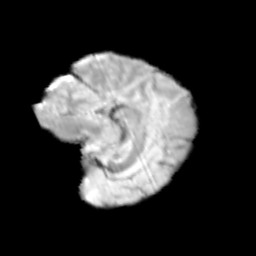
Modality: T2w
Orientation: sagittal
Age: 12
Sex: female
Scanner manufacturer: siemens
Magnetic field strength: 3 T
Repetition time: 3.8 s
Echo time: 0.07 s